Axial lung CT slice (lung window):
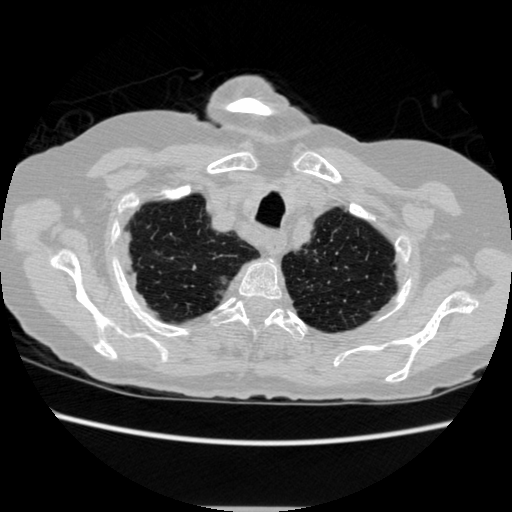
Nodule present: no